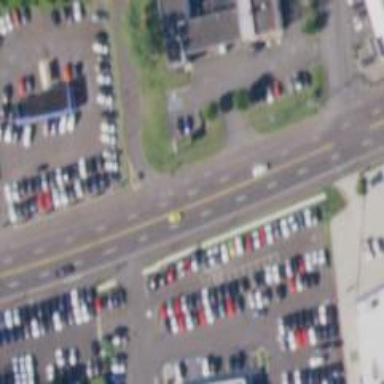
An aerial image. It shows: Service road with asphalt surface. There is sidewalk on the left side.